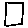
Label: square